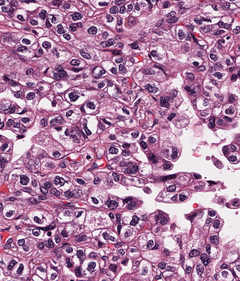
Tumor epithelial tissue: yes
Tumor-associated stroma tissue: no
Normal tissue: no